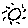
Label: sun